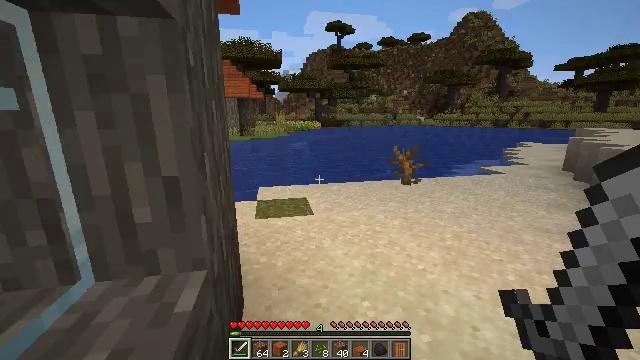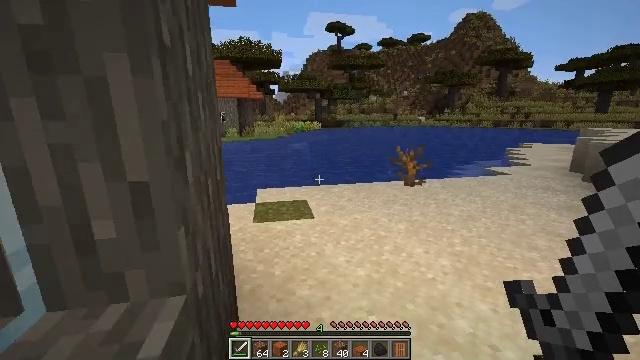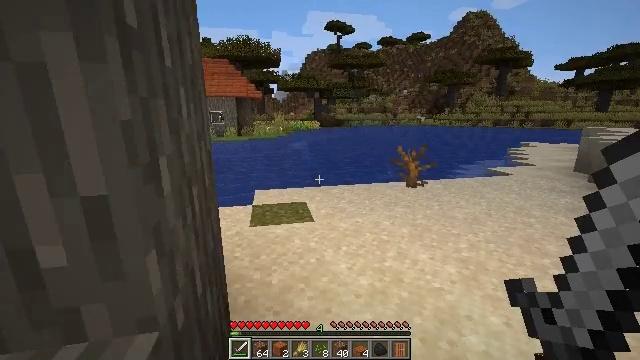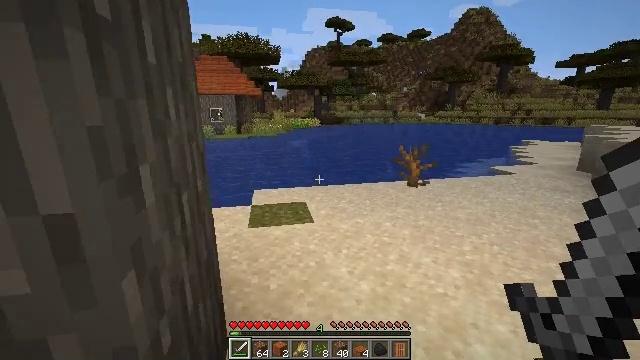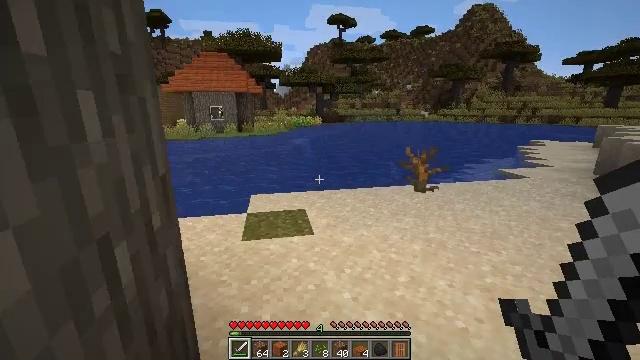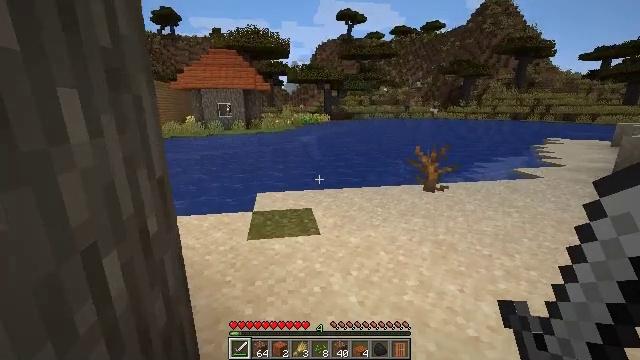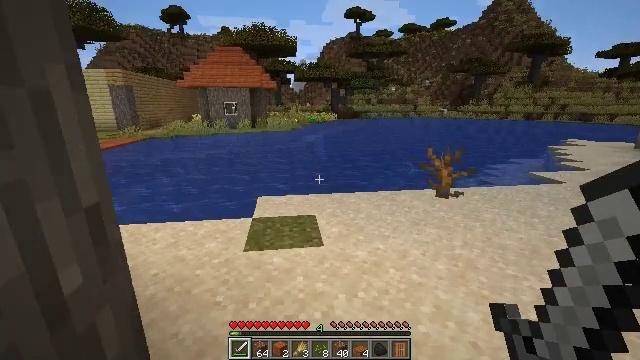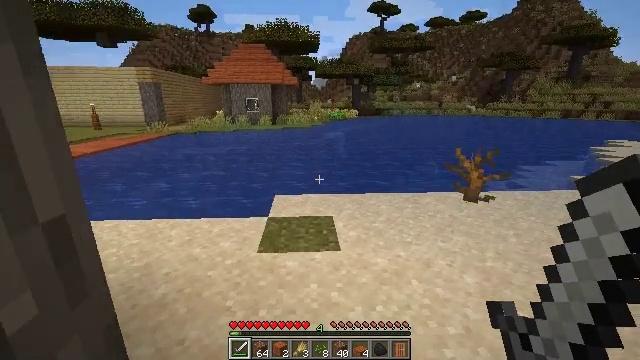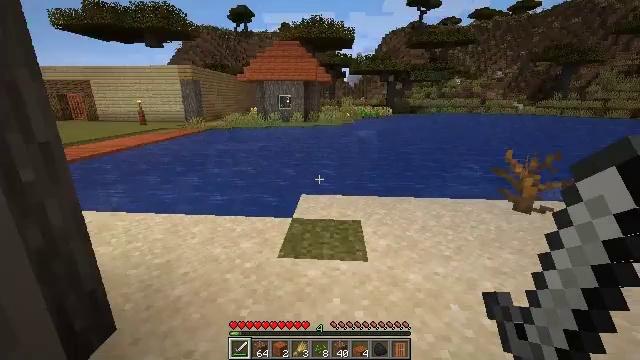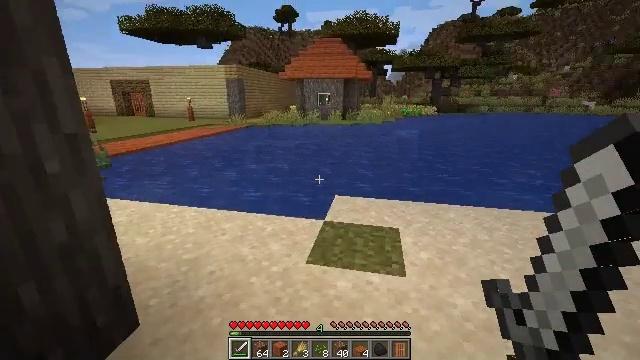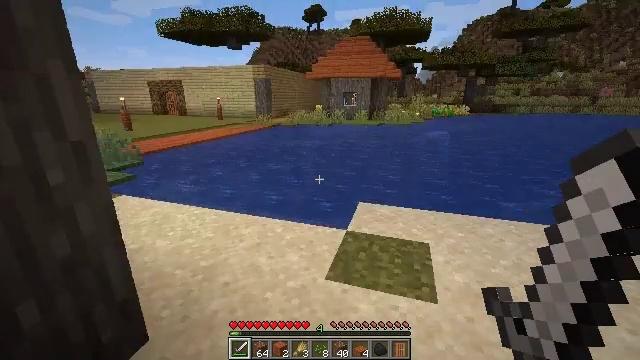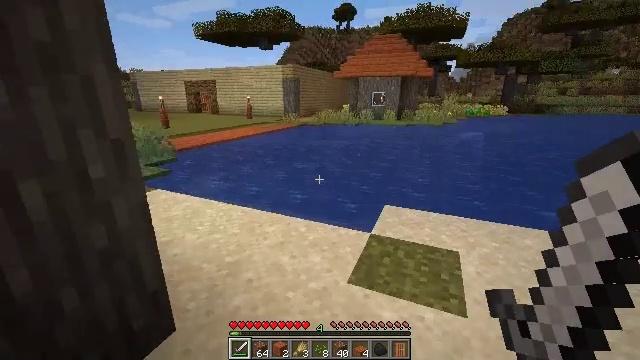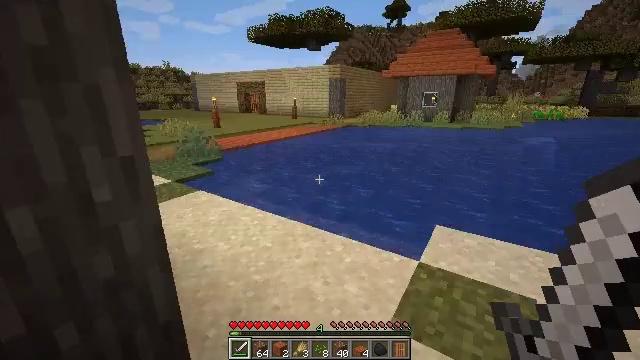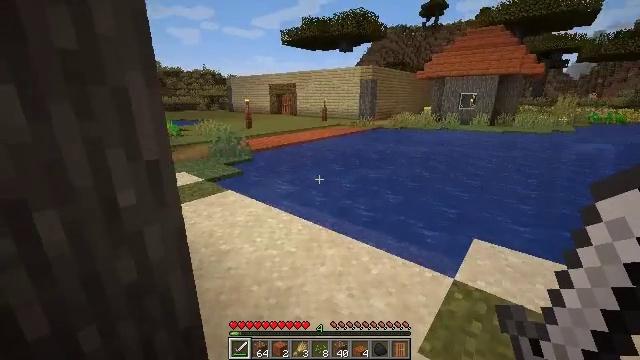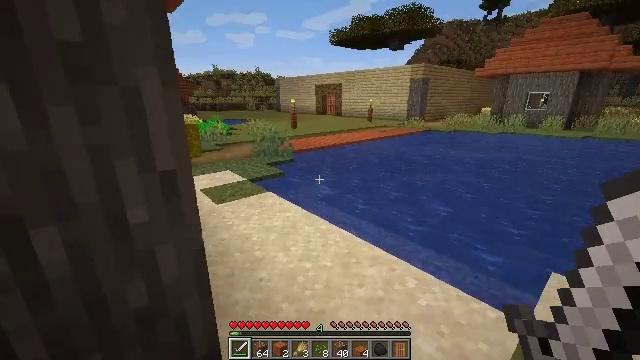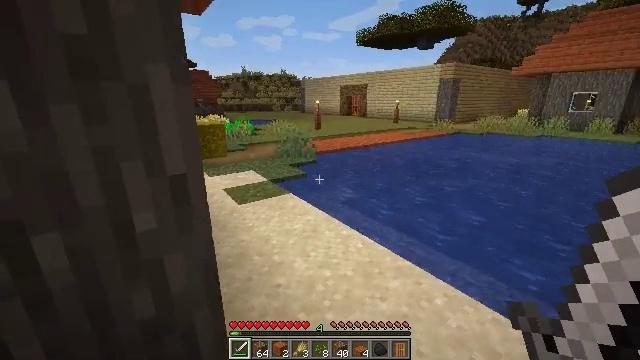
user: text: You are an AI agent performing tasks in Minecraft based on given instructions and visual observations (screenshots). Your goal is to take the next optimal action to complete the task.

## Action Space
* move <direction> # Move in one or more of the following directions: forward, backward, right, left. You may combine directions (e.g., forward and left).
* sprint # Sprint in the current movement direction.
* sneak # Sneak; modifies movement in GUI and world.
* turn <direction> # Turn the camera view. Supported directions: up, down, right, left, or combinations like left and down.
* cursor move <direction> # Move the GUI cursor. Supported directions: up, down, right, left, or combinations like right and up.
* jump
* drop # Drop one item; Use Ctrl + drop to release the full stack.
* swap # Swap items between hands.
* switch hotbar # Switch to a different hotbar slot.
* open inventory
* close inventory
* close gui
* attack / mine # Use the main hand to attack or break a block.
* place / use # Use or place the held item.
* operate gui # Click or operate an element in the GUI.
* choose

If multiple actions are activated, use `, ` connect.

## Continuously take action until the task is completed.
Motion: motion action
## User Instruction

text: Break the sand block.
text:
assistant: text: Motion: move forward
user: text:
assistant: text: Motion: move forward
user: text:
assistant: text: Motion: move forward
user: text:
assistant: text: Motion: move forward
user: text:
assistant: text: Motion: move forward, turn left
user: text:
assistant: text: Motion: move forward, turn left
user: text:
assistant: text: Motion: move forward, turn left
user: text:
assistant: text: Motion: move forward, turn left
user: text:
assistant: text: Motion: move forward, turn left
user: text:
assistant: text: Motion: move forward, turn left
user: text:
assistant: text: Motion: move forward, turn left
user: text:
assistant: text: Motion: move forward, turn left
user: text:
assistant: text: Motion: move forward, turn left
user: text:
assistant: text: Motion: move forward, turn left
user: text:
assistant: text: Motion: move forward, turn left
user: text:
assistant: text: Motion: move forward, turn left
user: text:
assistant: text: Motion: move forward, turn left
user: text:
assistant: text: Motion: move forward
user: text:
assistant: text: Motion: move forward
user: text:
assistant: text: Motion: move forward
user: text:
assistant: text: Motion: move forward
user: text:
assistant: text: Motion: move forward
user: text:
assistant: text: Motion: move forward
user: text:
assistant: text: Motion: move forward, turn left
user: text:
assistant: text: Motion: turn left
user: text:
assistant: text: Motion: turn left
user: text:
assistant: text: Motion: turn left
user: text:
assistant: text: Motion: turn left
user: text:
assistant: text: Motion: turn left
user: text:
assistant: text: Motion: turn left